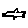
Label: fish